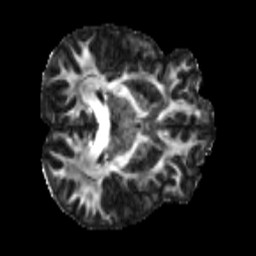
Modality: FA
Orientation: axial
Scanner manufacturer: siemens
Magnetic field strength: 3 T
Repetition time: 4 s
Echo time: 0.0594 s